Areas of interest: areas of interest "Longxing April Day Rhododendron Garden"
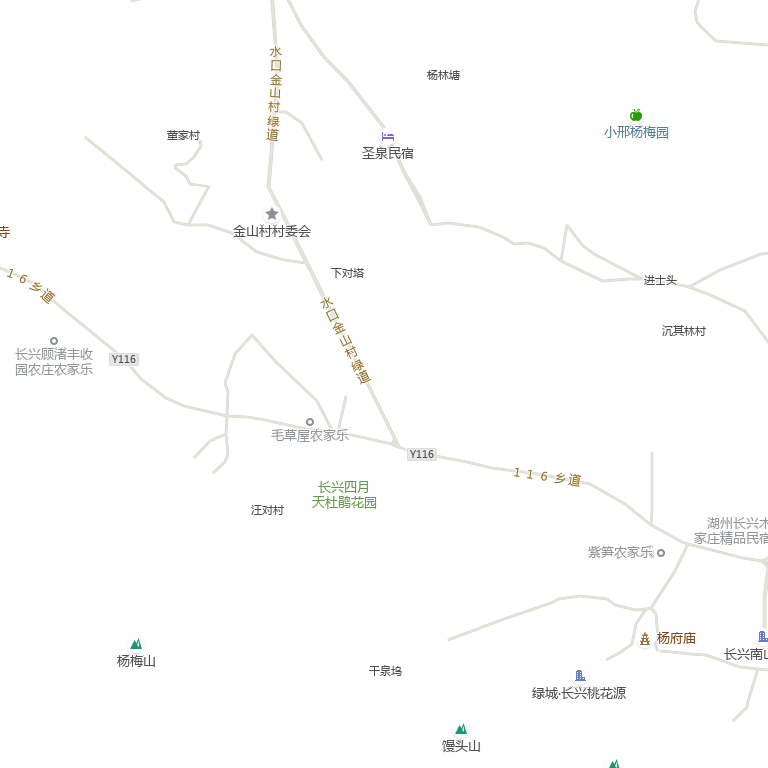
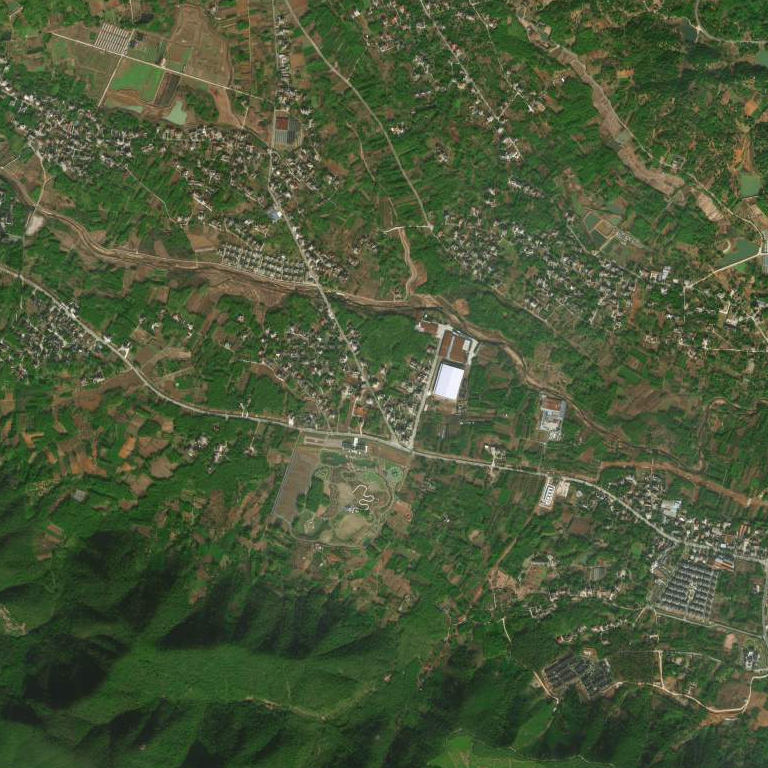